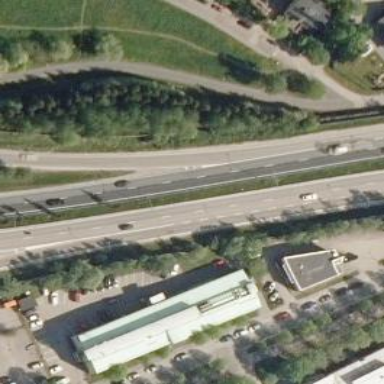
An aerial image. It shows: Trunk link road with asphalt surface.